Question: It seems to have magically corrected itself because now it works, but I emphasize that it wasn't a cache issue because even I was able to update with new images but they always appeared "below" rather than "next to"... I don't understand...but suddenly it worked now.
if you check <URL> in Safari and Chrome, the two images in the header float, but not in Firefox. Any idea how to fix this? Note, it's definitely not this way in Firefox as a result of a cache
this is the code that I use. Any idea how to fix the problem?
'''
<div class="header a"><a href="http://dodomainer.com/">
<img src="http://dodomainer.com/images/dodo4.jpg" width="400" height="50" padding-left="10px" alt="dodobird" />
</a></div>
<div class="header b">
<a href="http://dodomainer.com/">
<img src="http://dodomainer.com/images/dodotest.jpg" width="380" height="70" padding-left="10px" alt="dodobird" />
</a>
</div>
'''
CSS
'''
.header {
float: left;
width: 400px;
}
.a {
height: 50px;
}
.b {
height: 70px;
padding-left: 100px;
}
'''

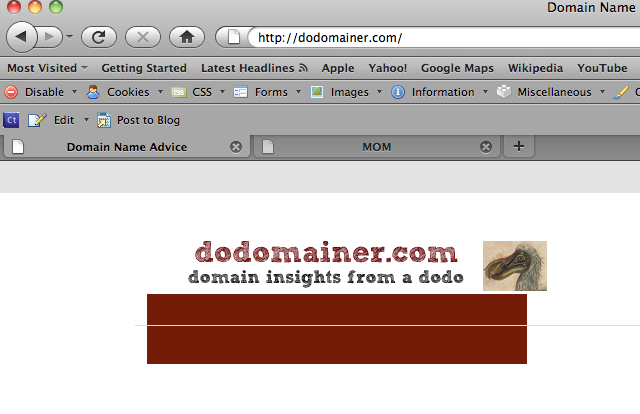
Answer: There is no problem to be fixed here.
Your code should work in all browsers. I checked in IE, FF, Opera (all latest though). All good.
There are just 2 child divs with float:left.